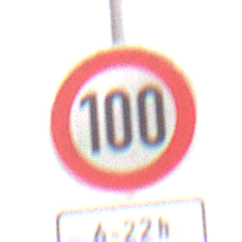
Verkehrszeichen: Geschwindigkeit100
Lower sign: ZeitangabenMitBeschraenkungAufWochentage4
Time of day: Midday
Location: Outdoor (Nature)
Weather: Overcast
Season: NotSpecified
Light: Natural